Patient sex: F
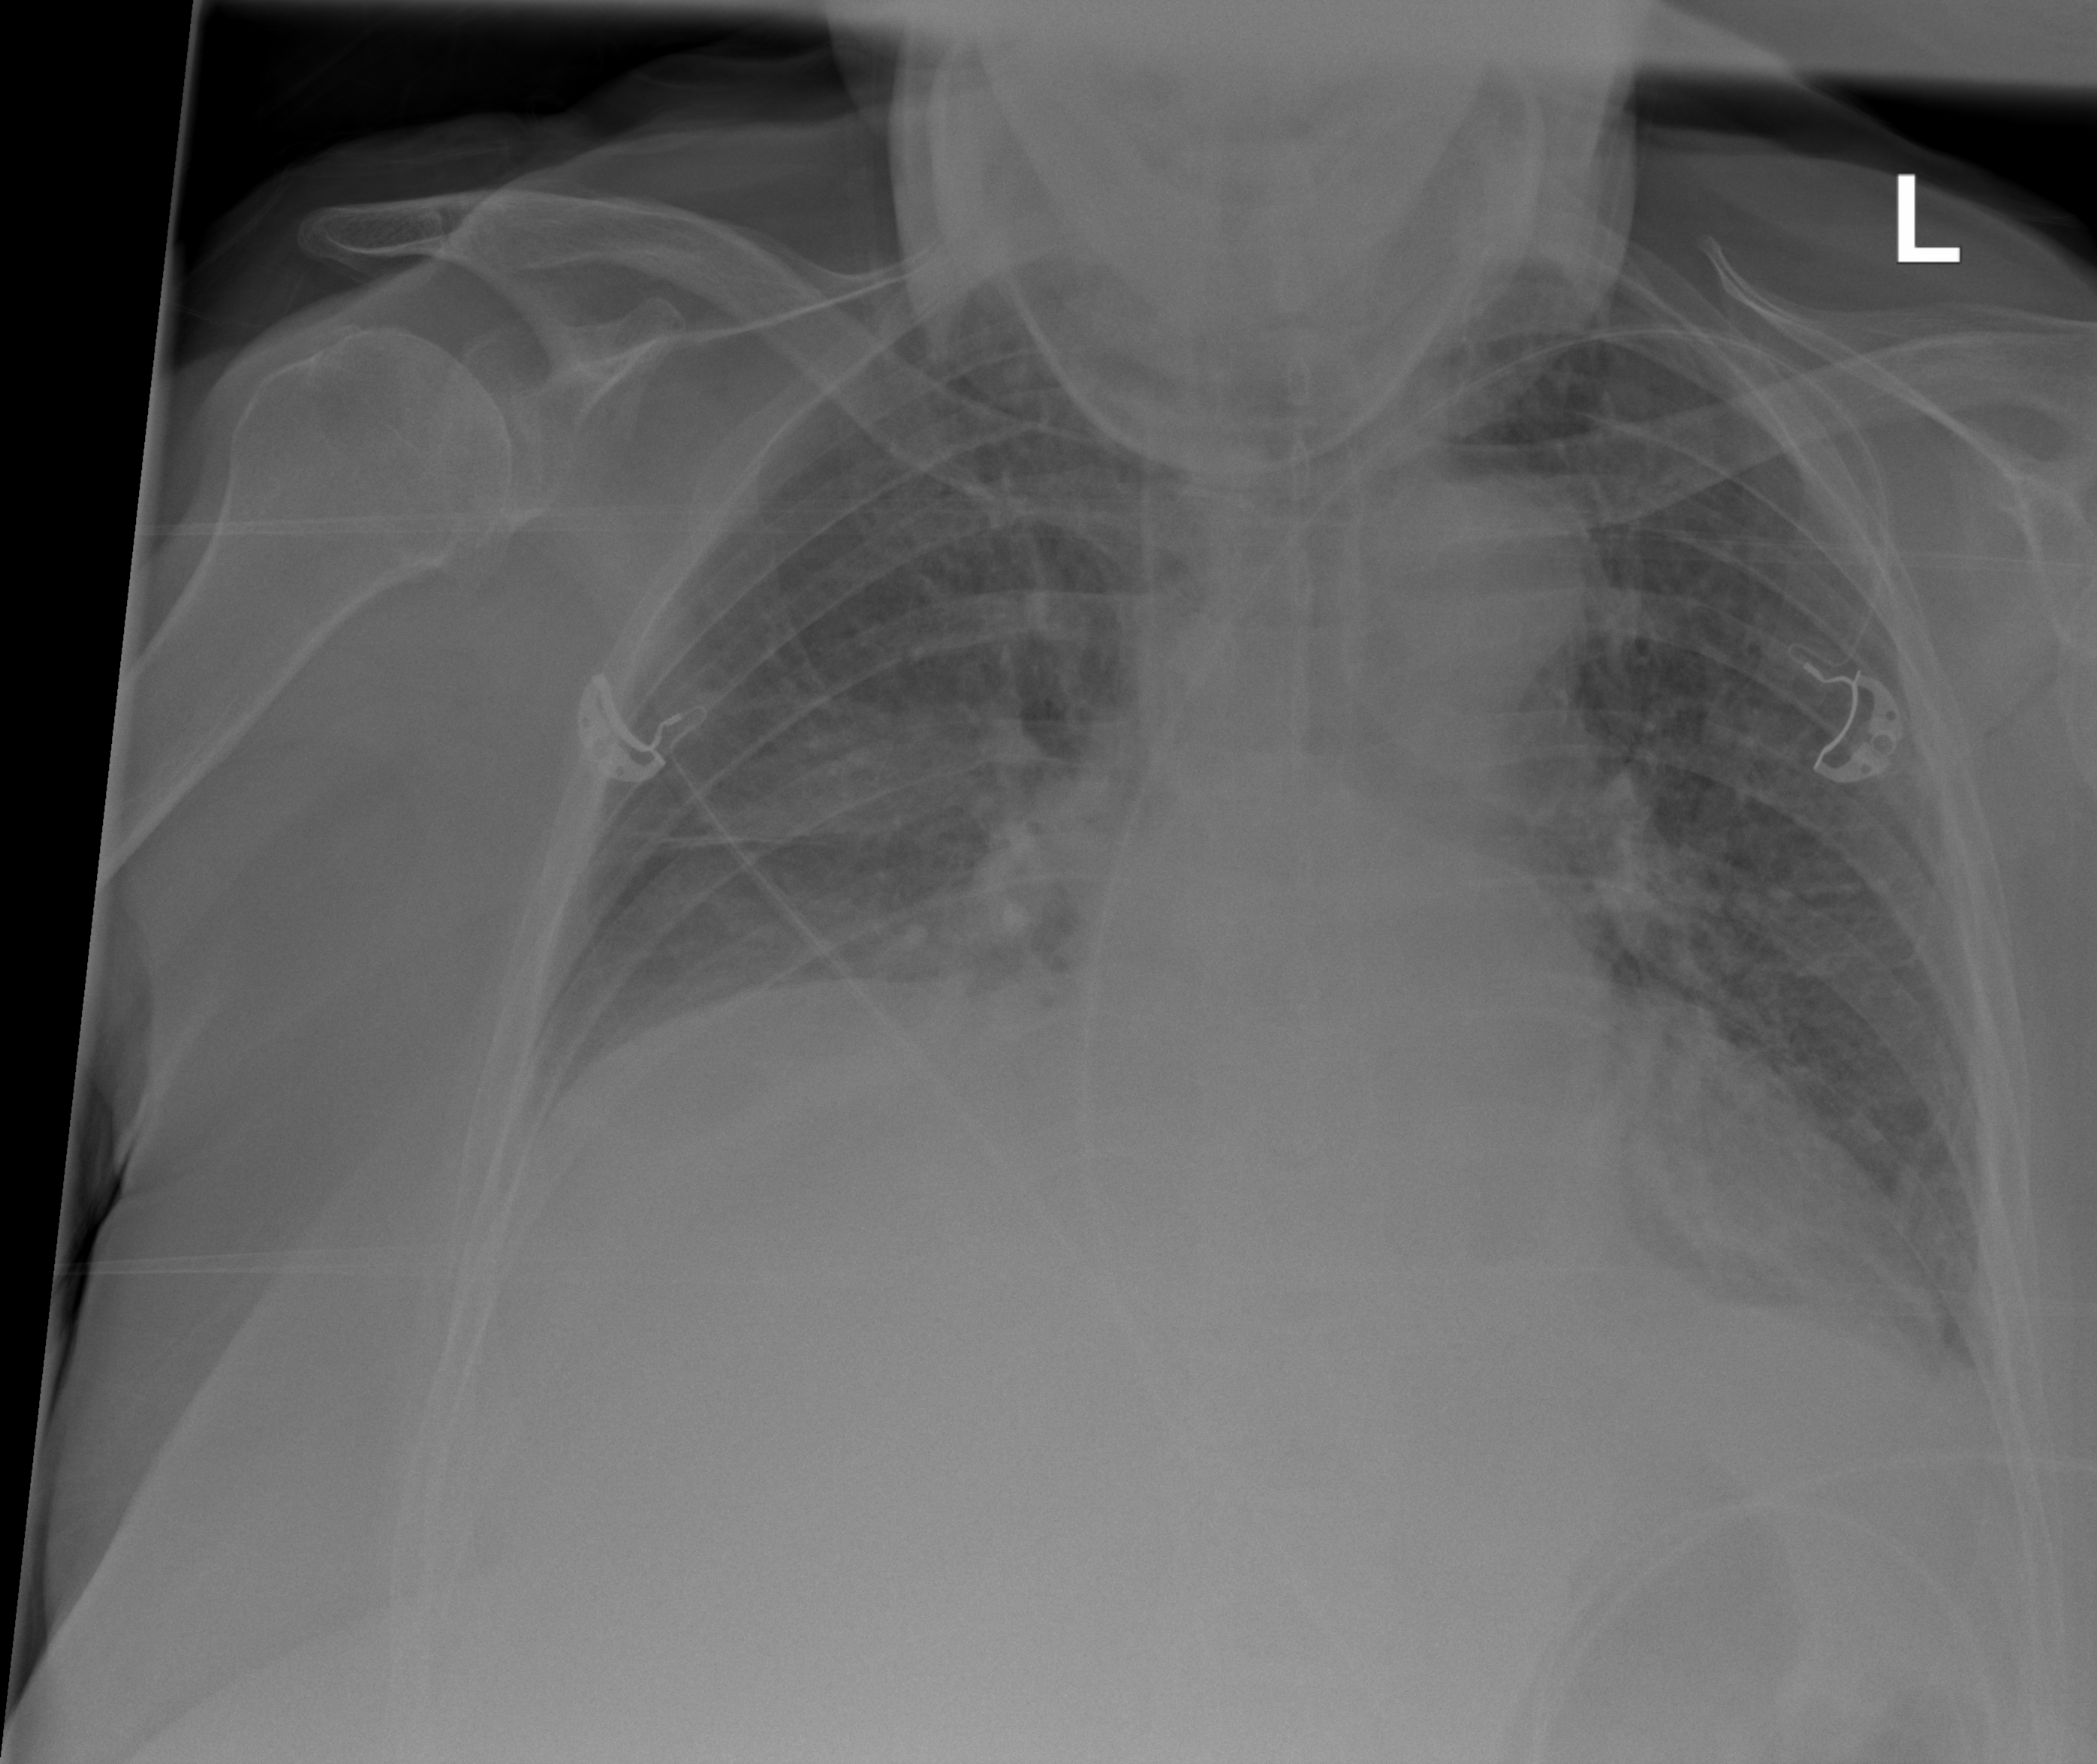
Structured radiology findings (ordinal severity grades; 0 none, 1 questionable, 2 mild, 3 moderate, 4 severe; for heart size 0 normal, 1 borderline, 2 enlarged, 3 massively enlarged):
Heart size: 1
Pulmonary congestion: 3
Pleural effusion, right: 0
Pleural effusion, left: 1
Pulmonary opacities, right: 0
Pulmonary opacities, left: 0
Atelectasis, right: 1
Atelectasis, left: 1